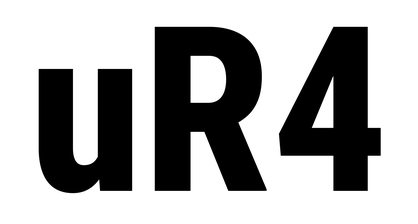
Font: Roboto_Condensed_ExtraBold